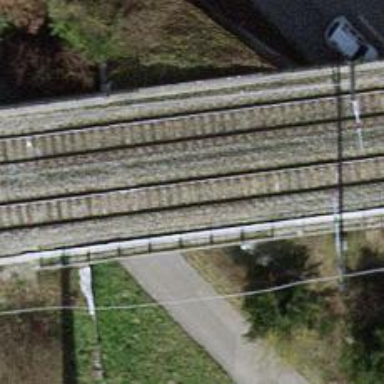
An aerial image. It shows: Single-track railway with electrified contact lines.